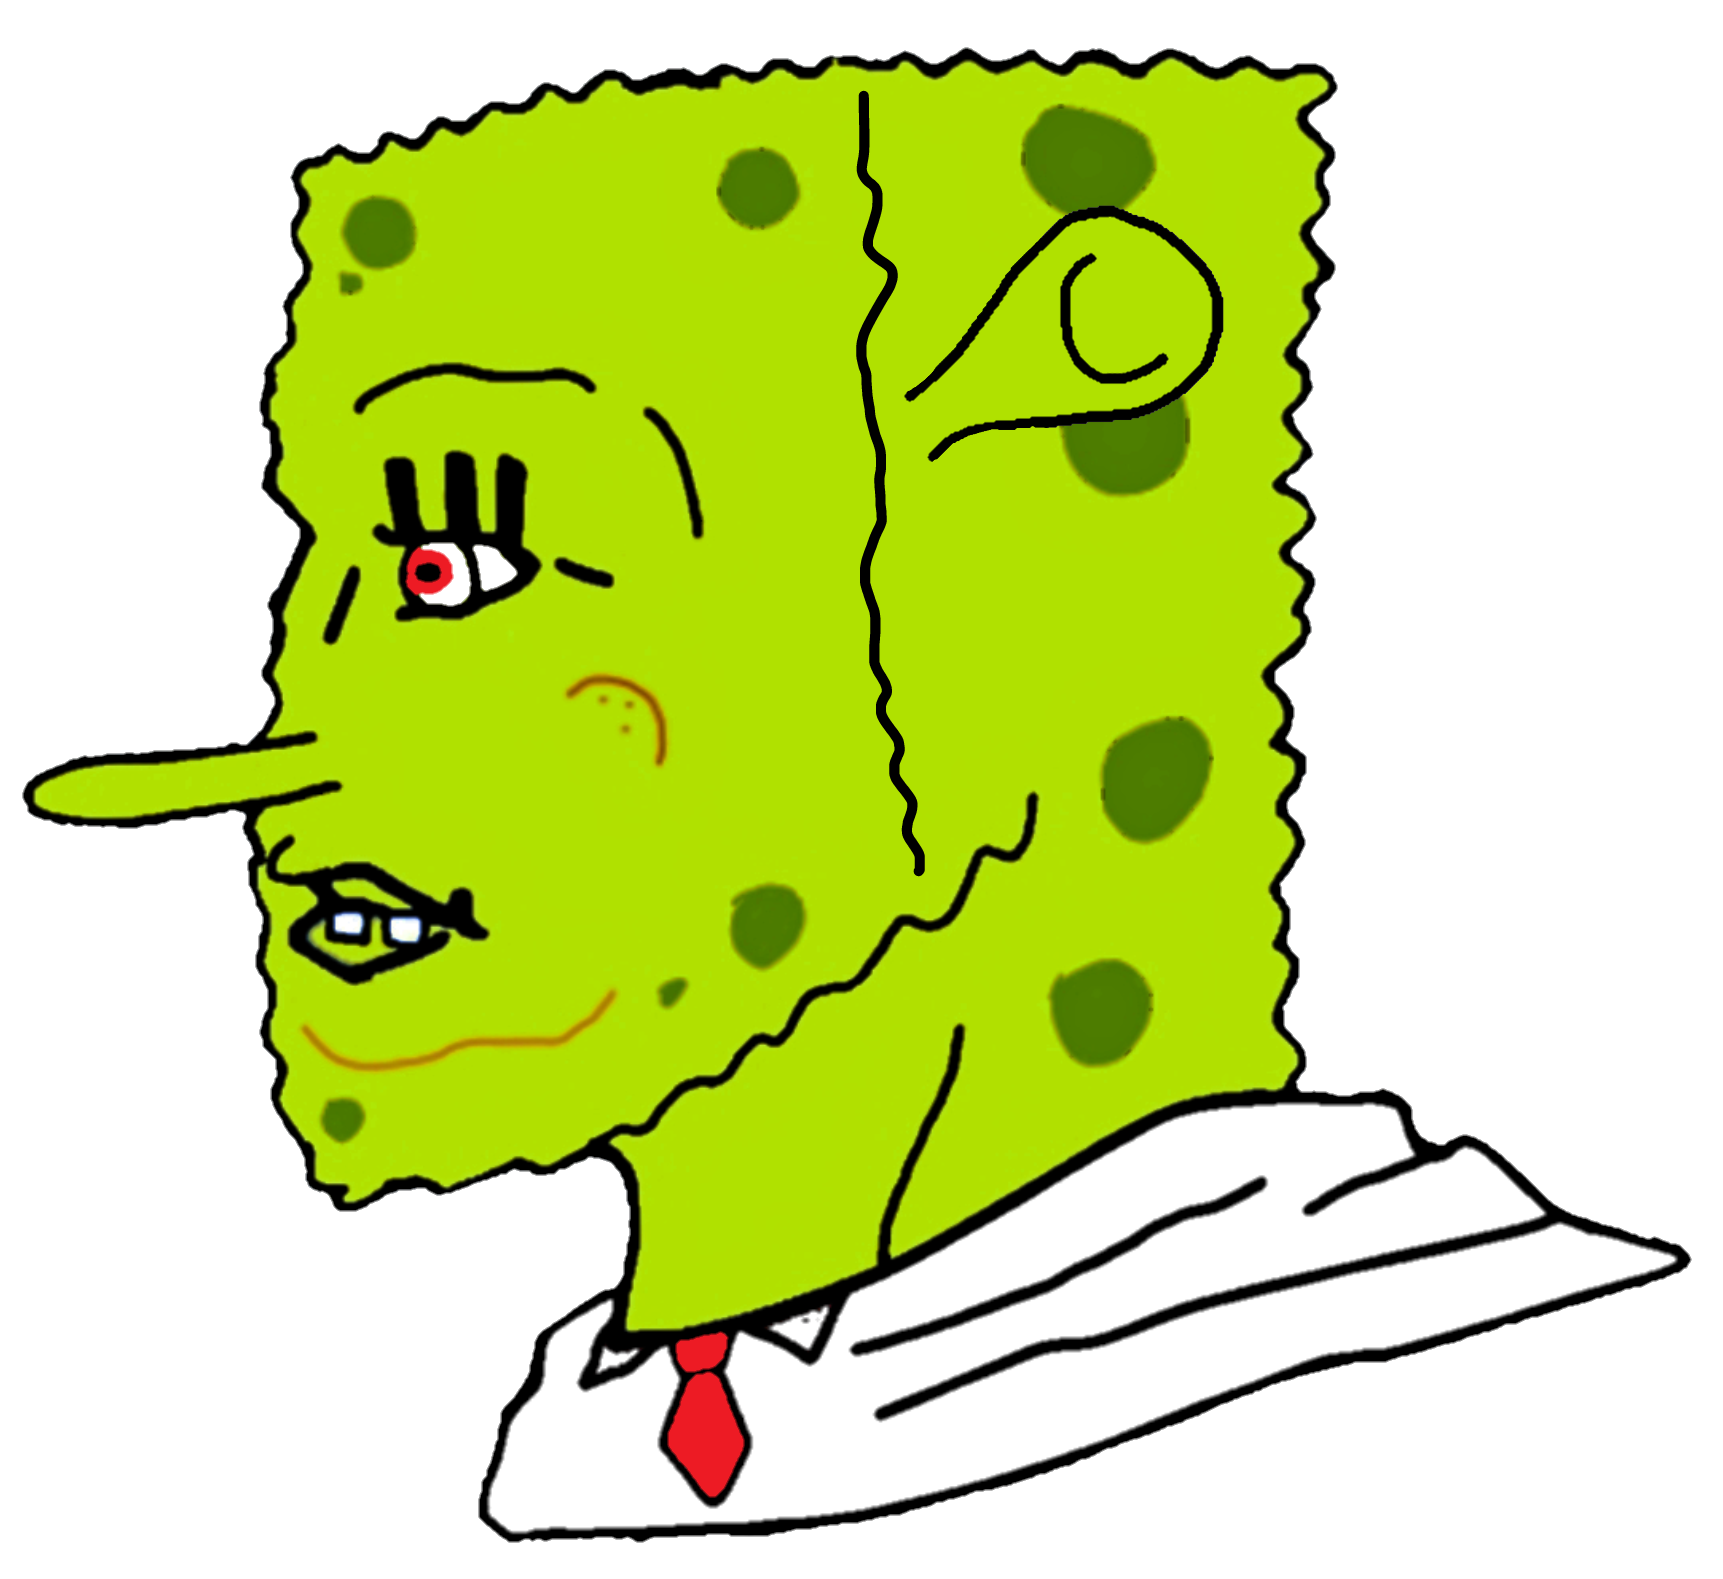
Label: 4_Yes_Chad